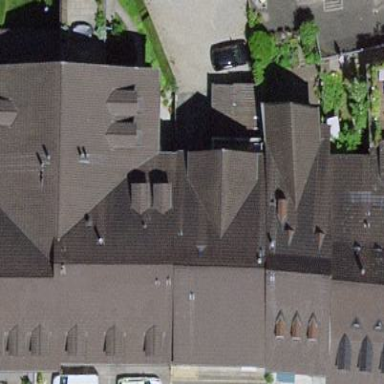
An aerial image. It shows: Building.